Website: home-depot
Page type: billing-address
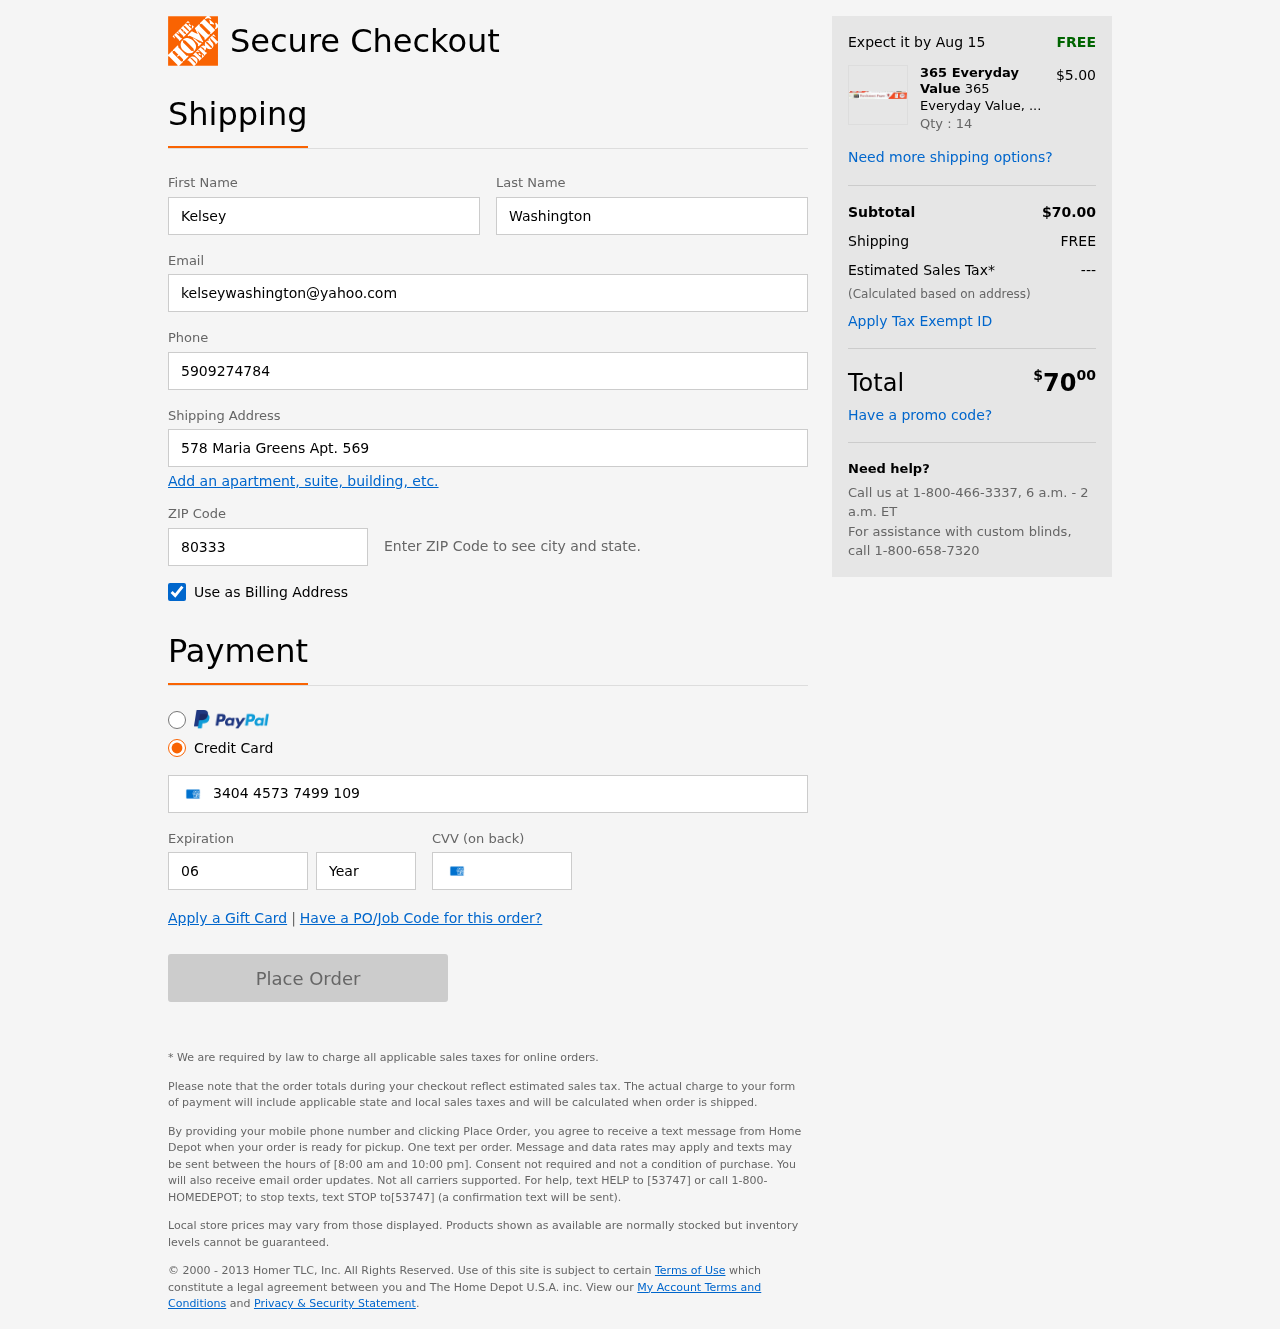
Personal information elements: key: PII_FIRSTNAME
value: Kelsey
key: PII_LASTNAME
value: Washington
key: PII_EMAIL
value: kelseywashington@yahoo.com
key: PII_PHONE
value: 5909274784
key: PII_STREET
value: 578 Maria Greens Apt. 569
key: PII_POSTCODE
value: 80333
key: PII_CARD_NUMBER
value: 3404 4573 7499 109
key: PII_CARD_EXPIRY_MONTH
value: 06
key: PII_CARD_CVV
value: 2435
Product elements: key: PRODUCT1_BRAND
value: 365 Everyday Value
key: PRODUCT1_NAME
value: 365 Everyday Value, Parchment Paper, 72 SQ FT
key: PRODUCT1_PRICE
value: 5
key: PRODUCT1_QUANTITY
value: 14
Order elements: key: ORDER_DELIVERY_DATE
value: Aug 15
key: ORDER_SUBTOTAL
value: $70.00
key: ORDER_SHIPPING_COST
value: FREE
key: ORDER_TAX
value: ---
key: ORDER_TOTAL2
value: $7000